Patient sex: M
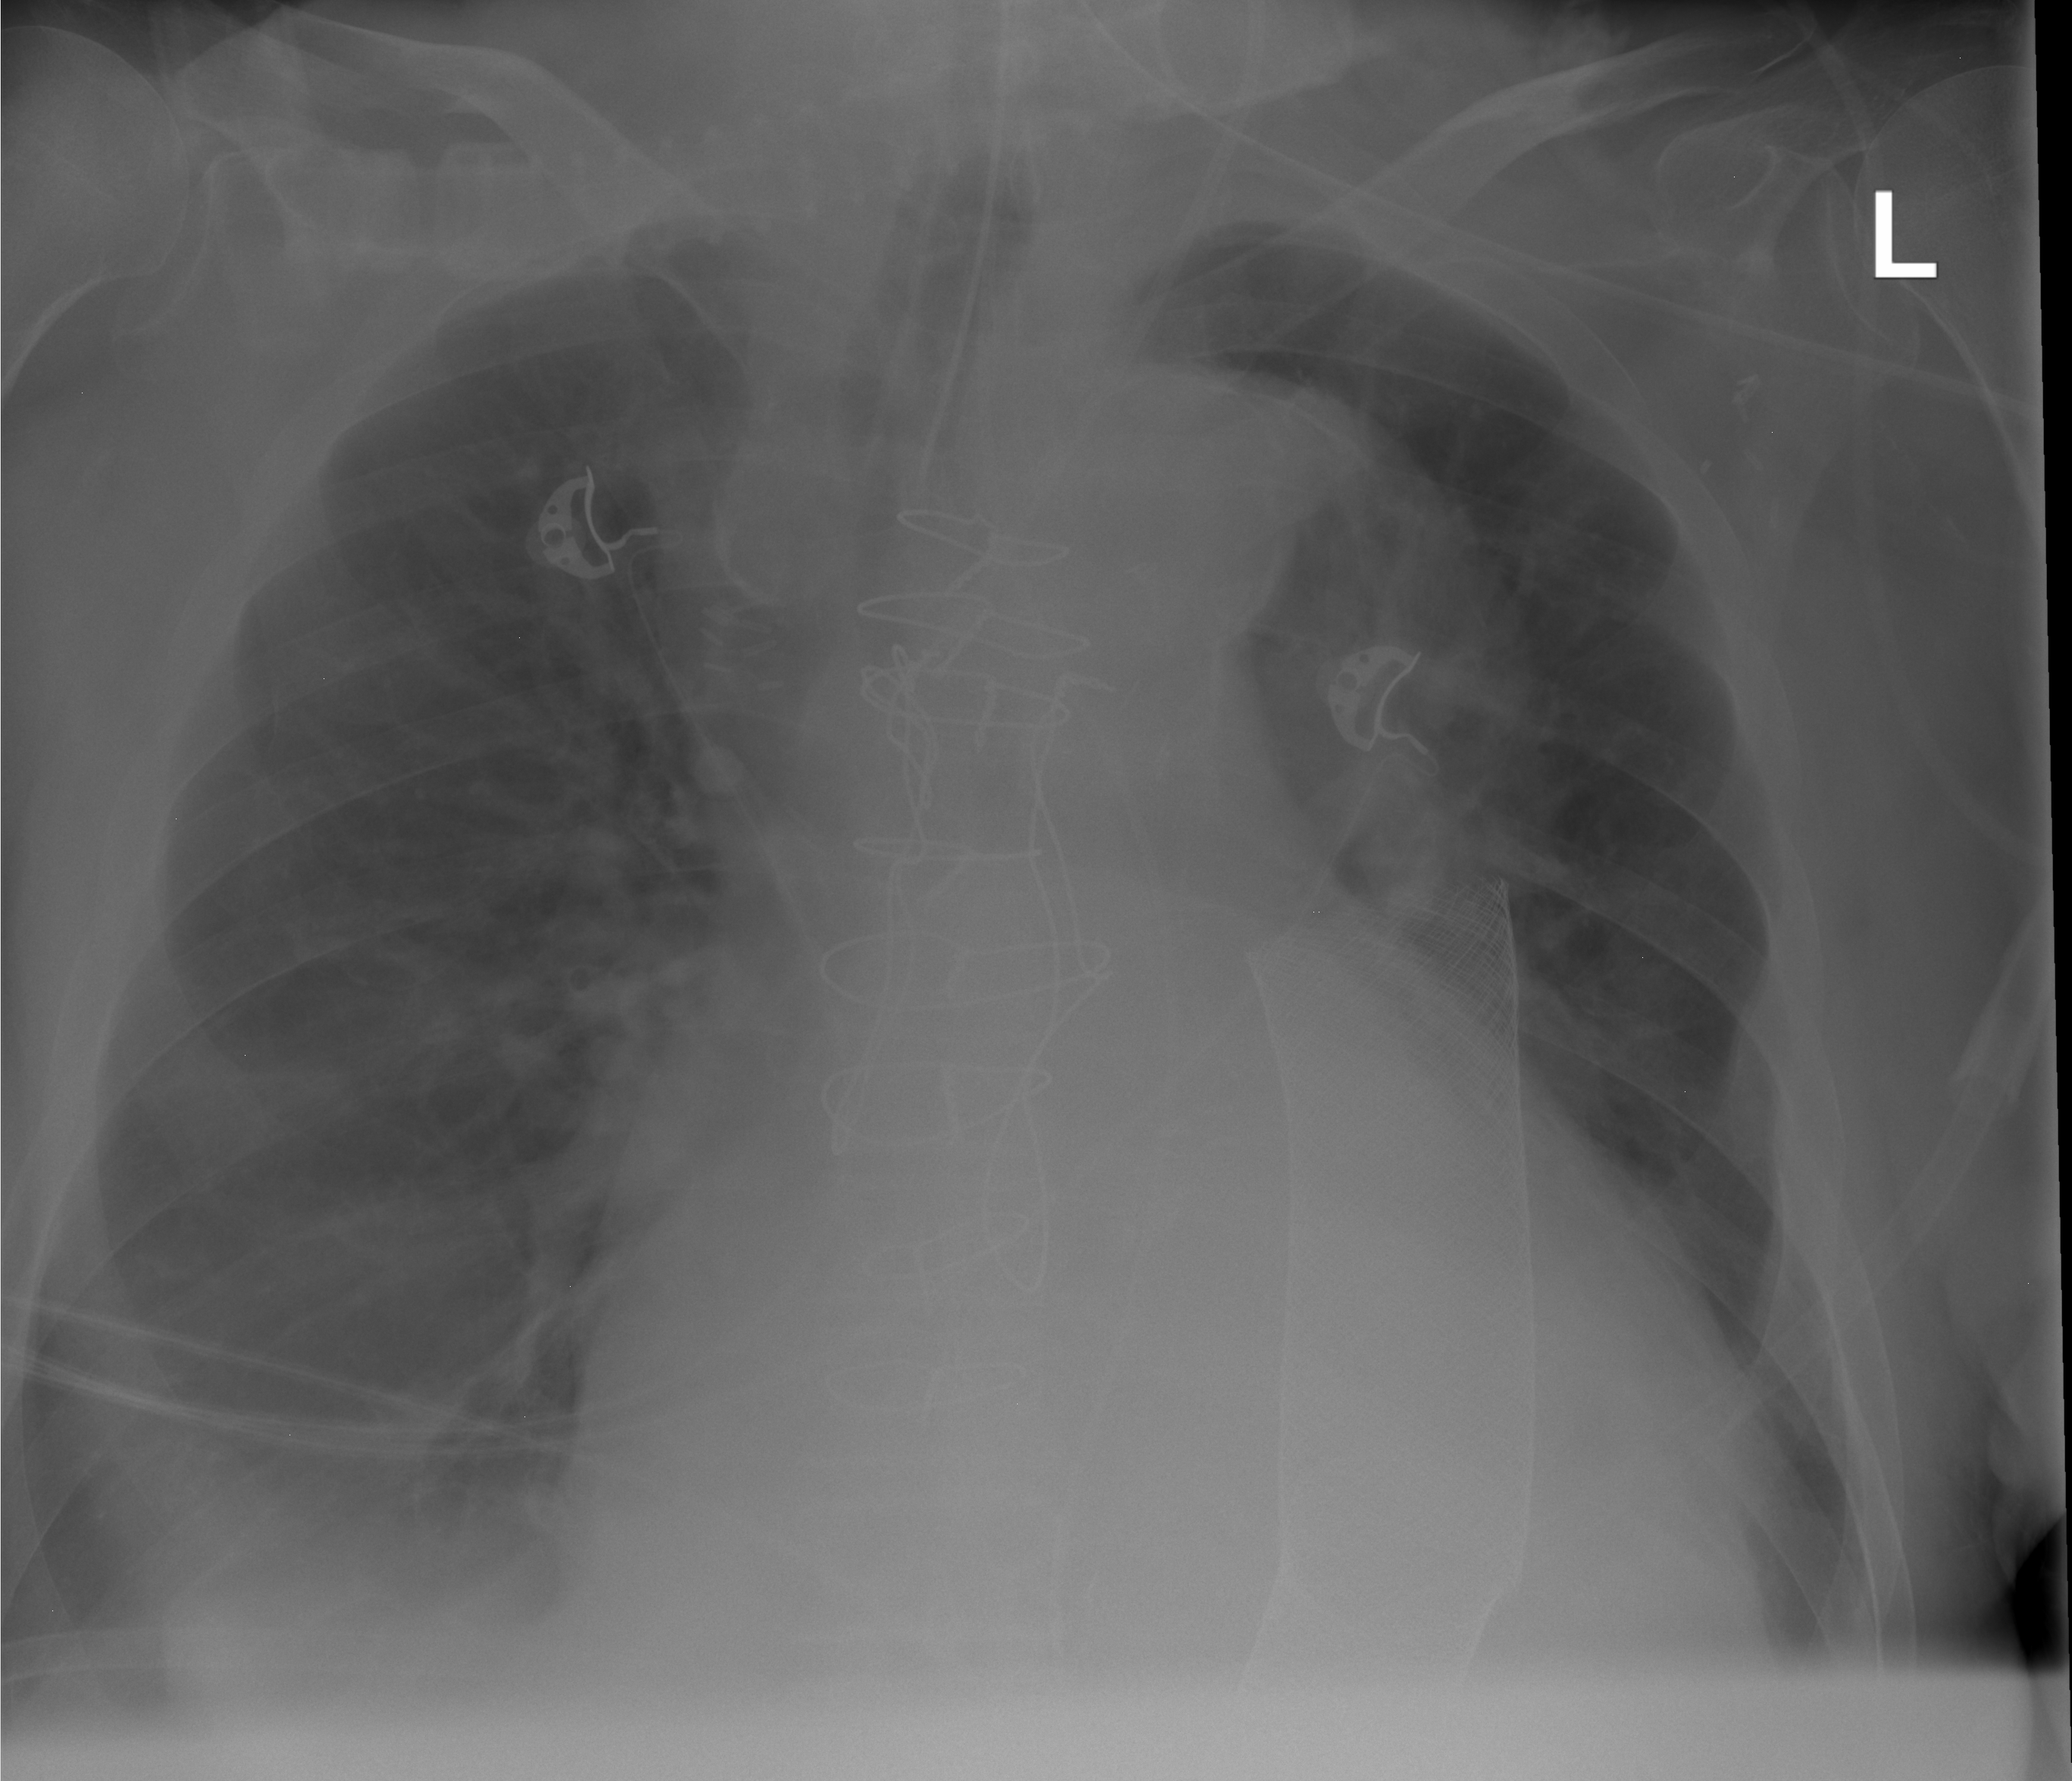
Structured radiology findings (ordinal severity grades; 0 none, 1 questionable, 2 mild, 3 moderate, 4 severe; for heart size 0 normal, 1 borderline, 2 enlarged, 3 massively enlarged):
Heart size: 2
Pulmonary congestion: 2
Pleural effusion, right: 2
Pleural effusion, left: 0
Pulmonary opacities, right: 0
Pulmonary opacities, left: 0
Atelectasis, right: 2
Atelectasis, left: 0